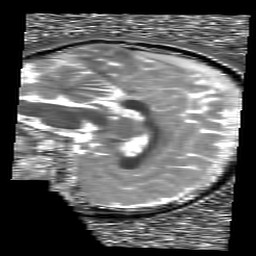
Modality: T1map
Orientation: sagittal
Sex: female
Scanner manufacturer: siemens
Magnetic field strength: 3 T
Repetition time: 5 s
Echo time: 0.00355 s